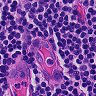
Metastatic tissue present: no